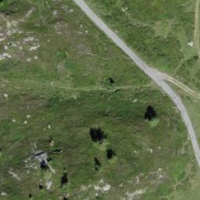
EUNIS habitat code: 26
Species observed at this site:
Rhododendron ferrugineum
Syngrapha ain
Ajuga pyramidalis
Anthus spinoletta
Vaccinium uliginosum
Heliothis peltigera
Motacilla alba